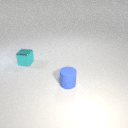
small blue rubber cylinder to the right of small cyan metal cube